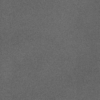
Label: dusty